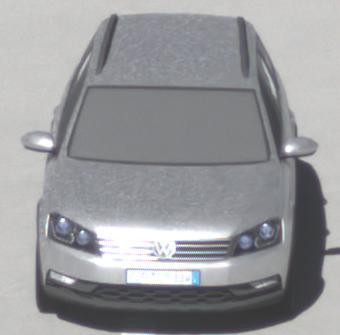
Make: VW
Model: Passat Alltrack 1.8 TSI
Detailed model: Passat (B7) Alltrack
Model produced from: 2012/03
Model produced until: 2013/06
Doors: 5
Color: white
Road condition: dry road
Daytime: midday
Contrast: high contrast